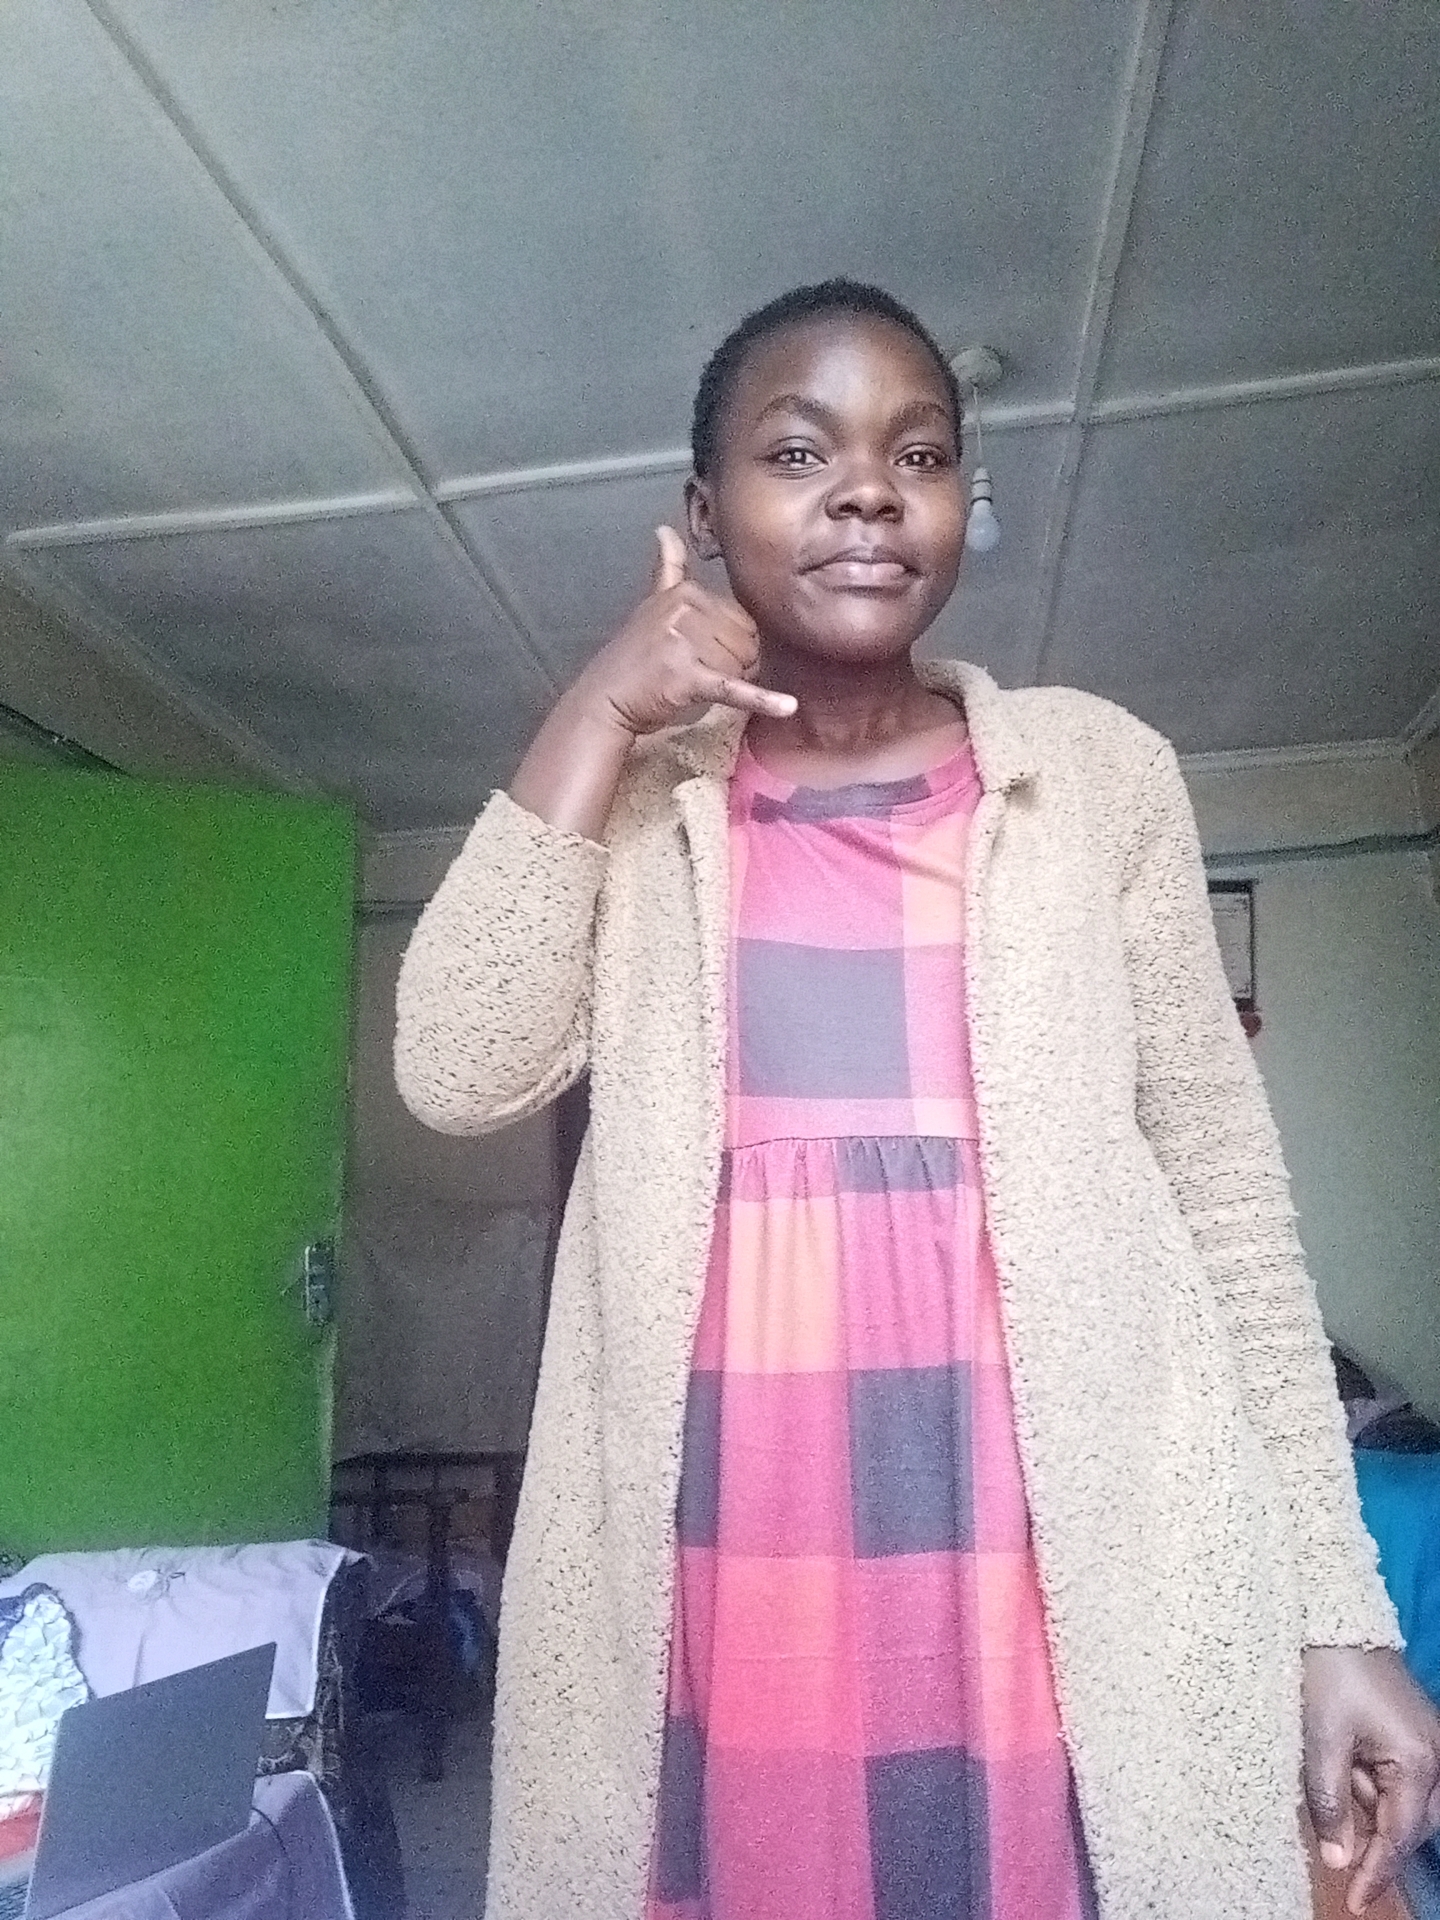
Label: noise